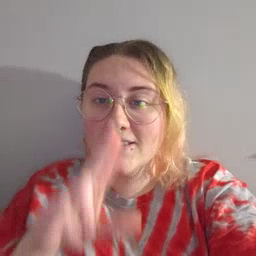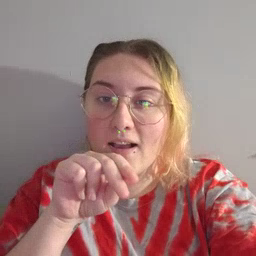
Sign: duck